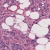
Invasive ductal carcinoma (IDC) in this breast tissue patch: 1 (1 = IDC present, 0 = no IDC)